Question: What is the starting price?
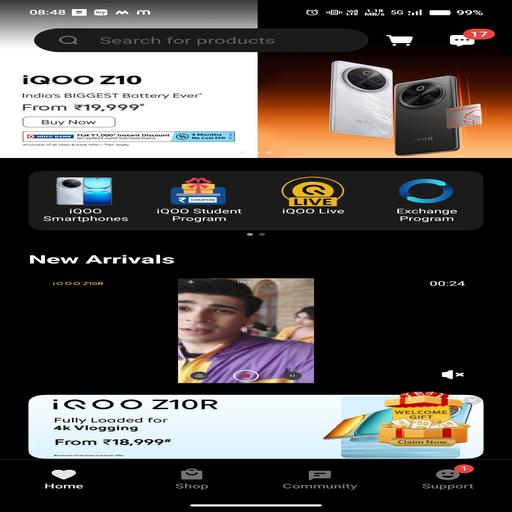
Answer: 19999